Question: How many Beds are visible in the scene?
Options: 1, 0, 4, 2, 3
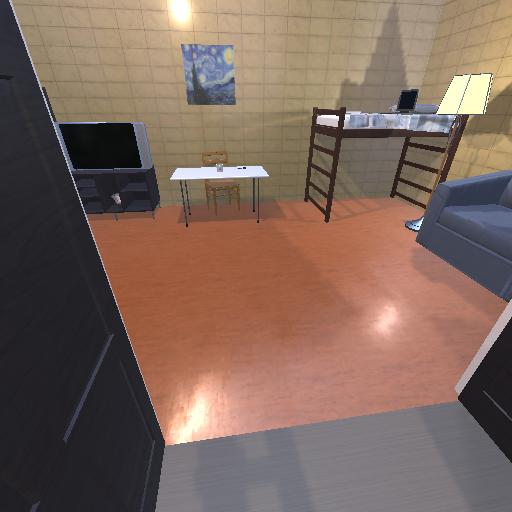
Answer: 1